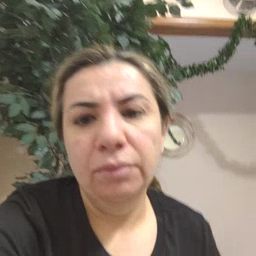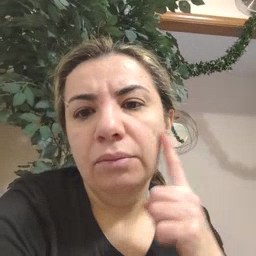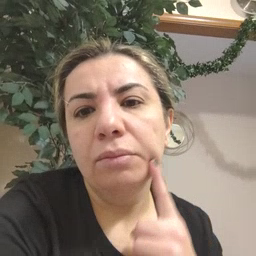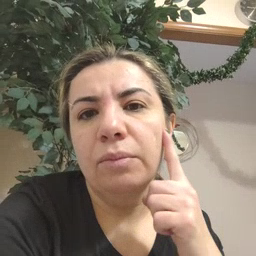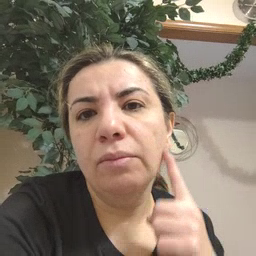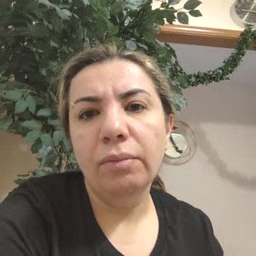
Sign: cheek